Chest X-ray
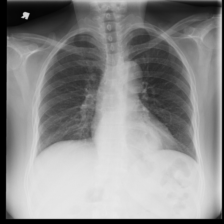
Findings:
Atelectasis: negative
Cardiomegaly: negative
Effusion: negative
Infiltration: negative
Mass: negative
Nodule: negative
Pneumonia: negative
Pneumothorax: negative
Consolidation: negative
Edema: negative
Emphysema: negative
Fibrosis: negative
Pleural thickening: negative
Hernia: positive